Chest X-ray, AP view. Patient: 47 years old, sex M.
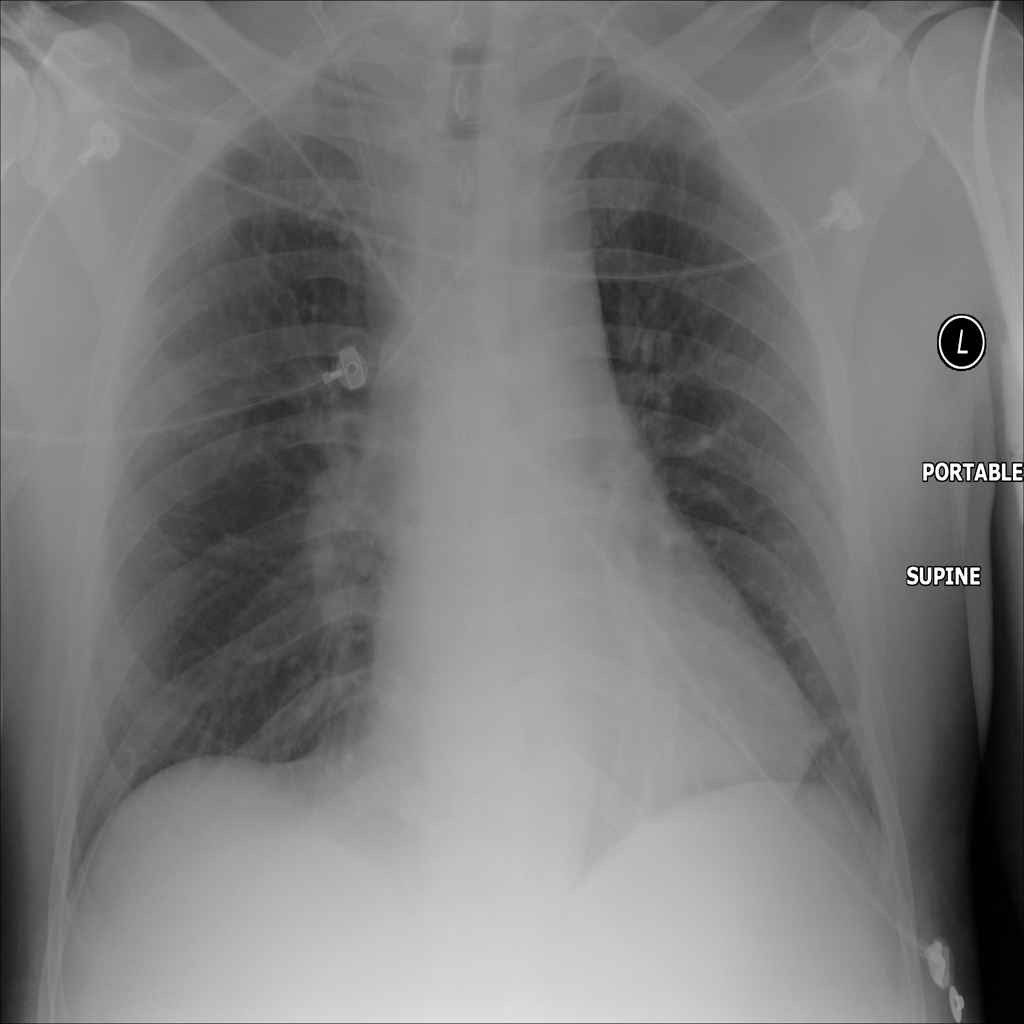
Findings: Atelectasis